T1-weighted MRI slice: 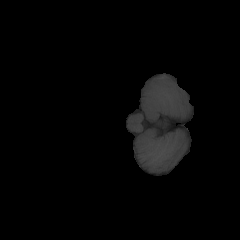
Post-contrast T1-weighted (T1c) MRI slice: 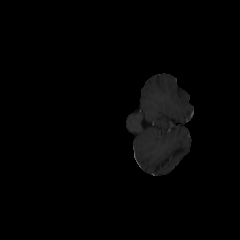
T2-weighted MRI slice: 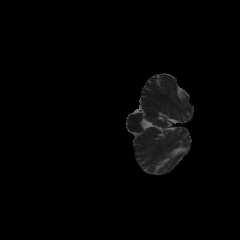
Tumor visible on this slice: no